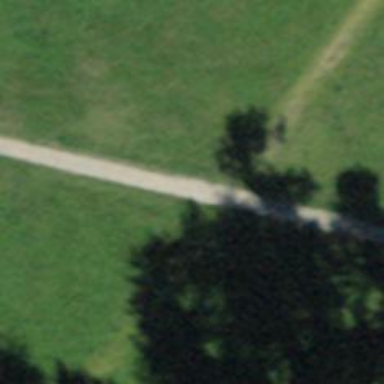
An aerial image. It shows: Grassy hiking path with classic grooming.